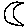
Label: moon